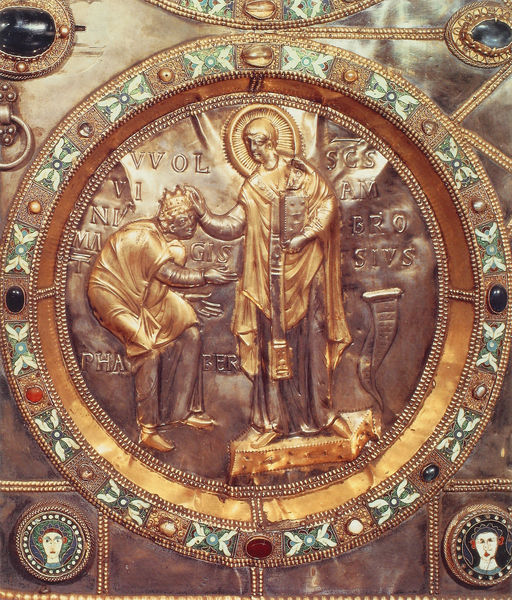
Titel: Goldaltar von Mailand, sog. Pala d’oro
Künstler: Volvinus
Standort: Mailand, S. Ambrogio (EU - I)
Schlagwörter: schmuck, bibel, sockel, porträt, edelsteine, krone, kreis, könig, inschrift, metall, deckel, buch, religion, porträts, kupfer, buchdeckel, heiligenschein, christus, mittelalter, segen, segnen, segnung, ikone, prägung, latein, gemme, codex, emaille, evangelistar, evangliar